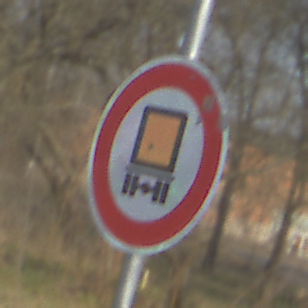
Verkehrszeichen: VerbotKennzeichnungspflichtigeKraftfahrzeugeGefaehrlicheGueter
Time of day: MorningAfternoon
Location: Outdoor (Suburban)
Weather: PartlyCloudy
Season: NotSpecified
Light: Natural